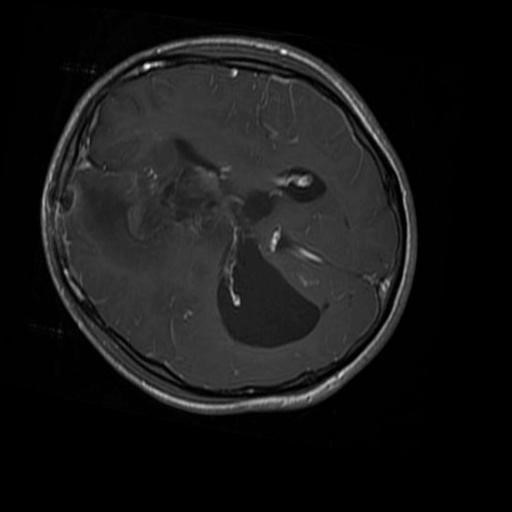
Label: brain_glioma